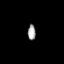
Tissue: prostate
Cell type: Fibroblasts
Senescence score: 0.7167
Nuclear area (px): 122
Mean DAPI intensity: 159.025